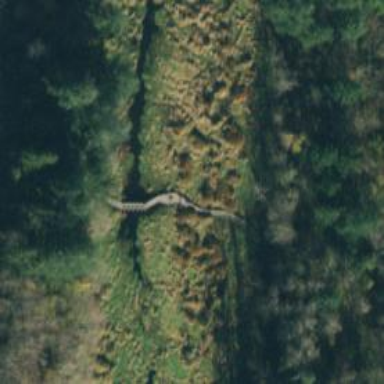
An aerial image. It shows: Footway bridge.